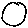
Label: circle